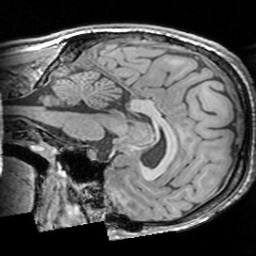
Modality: T1w
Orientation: sagittal
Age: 26
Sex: male
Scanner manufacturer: siemens
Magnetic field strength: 3 T
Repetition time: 1.63 s
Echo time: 0.00311 s